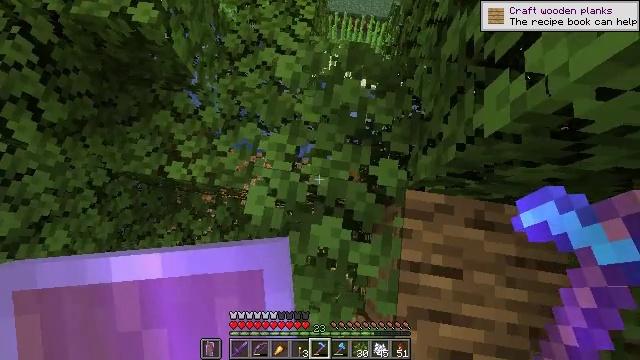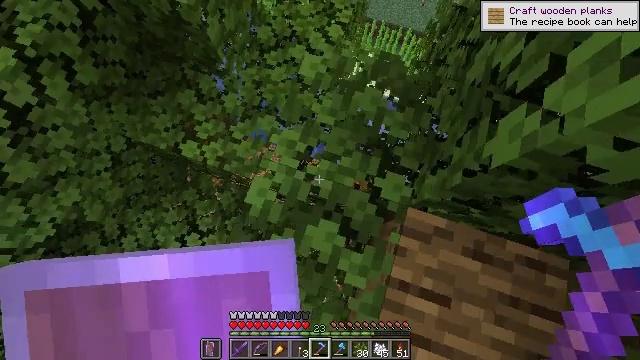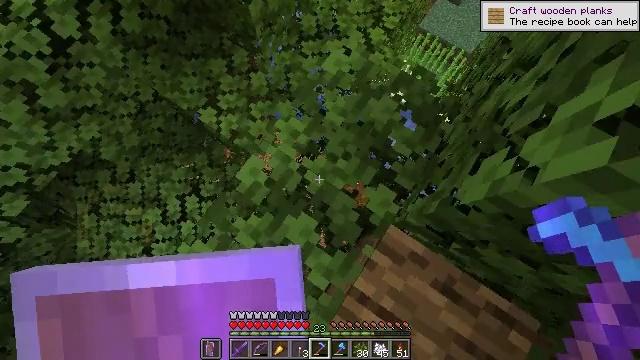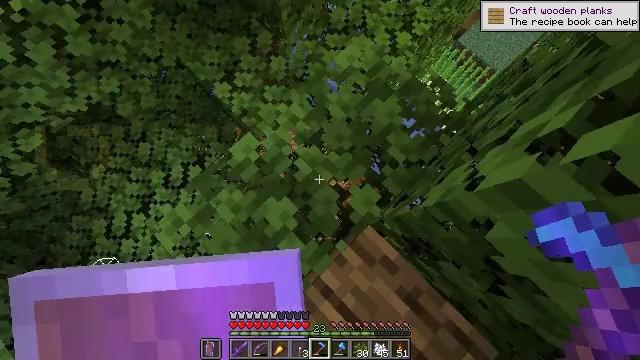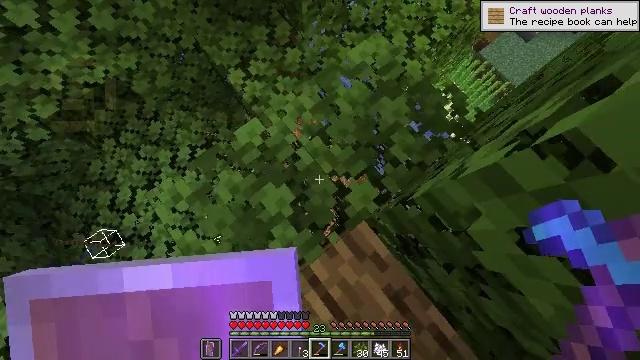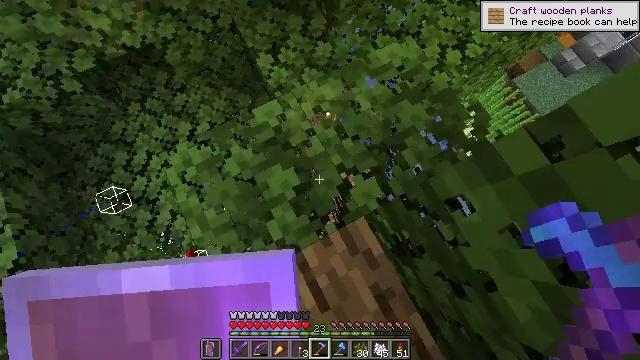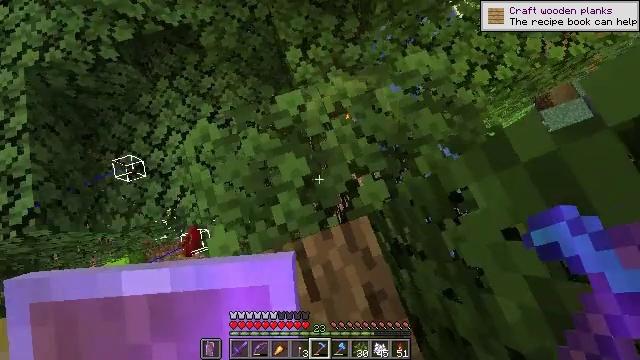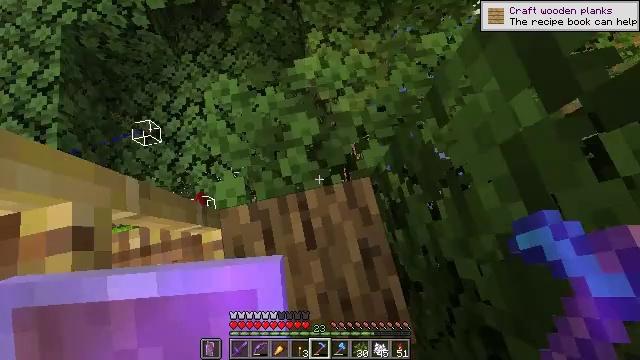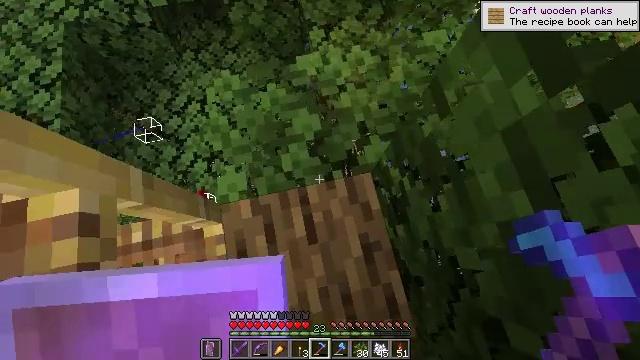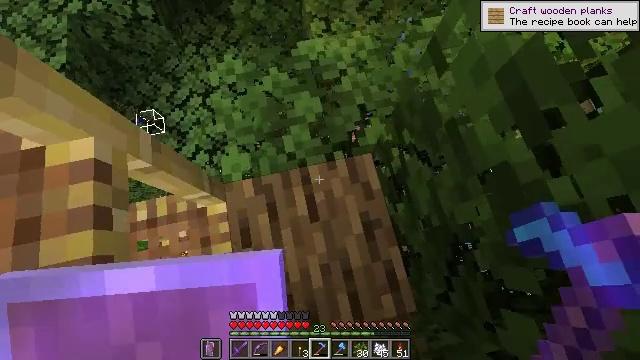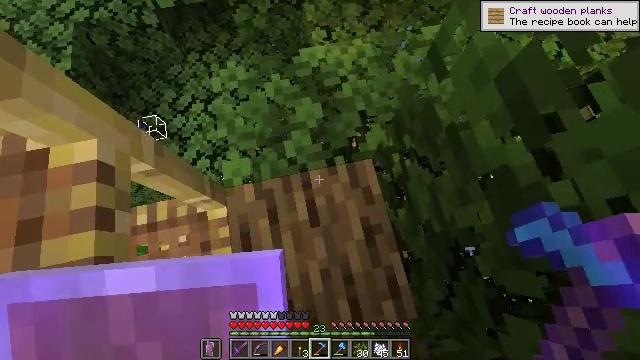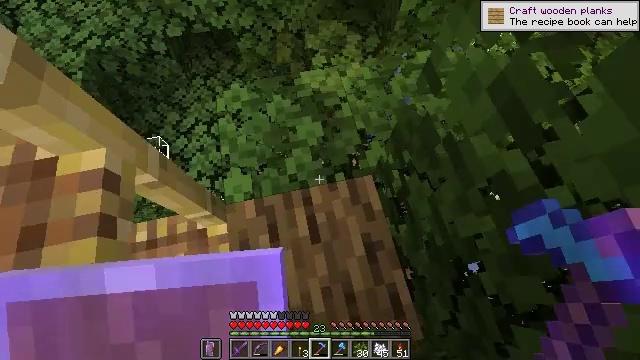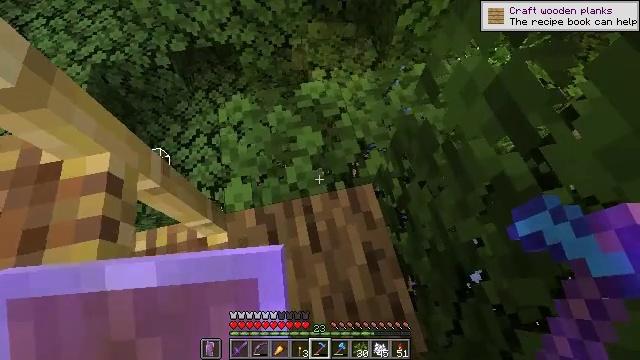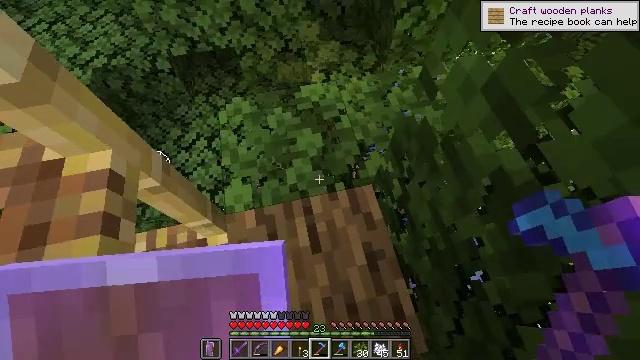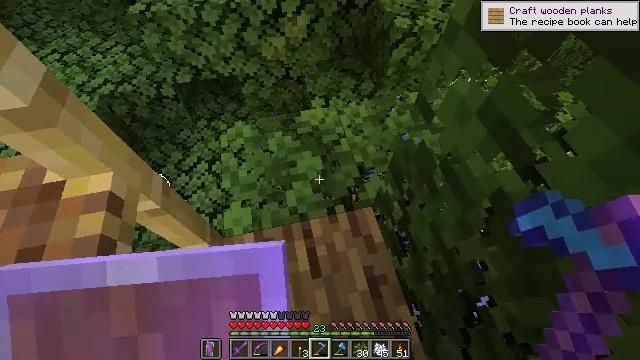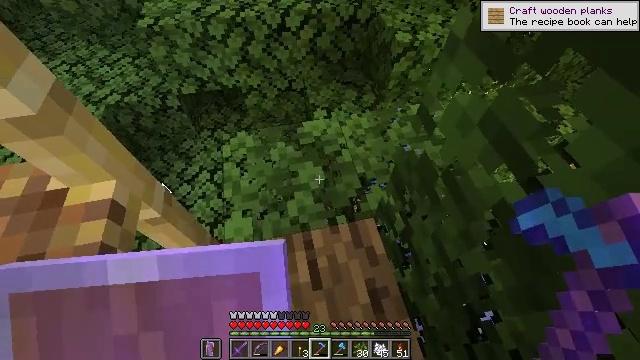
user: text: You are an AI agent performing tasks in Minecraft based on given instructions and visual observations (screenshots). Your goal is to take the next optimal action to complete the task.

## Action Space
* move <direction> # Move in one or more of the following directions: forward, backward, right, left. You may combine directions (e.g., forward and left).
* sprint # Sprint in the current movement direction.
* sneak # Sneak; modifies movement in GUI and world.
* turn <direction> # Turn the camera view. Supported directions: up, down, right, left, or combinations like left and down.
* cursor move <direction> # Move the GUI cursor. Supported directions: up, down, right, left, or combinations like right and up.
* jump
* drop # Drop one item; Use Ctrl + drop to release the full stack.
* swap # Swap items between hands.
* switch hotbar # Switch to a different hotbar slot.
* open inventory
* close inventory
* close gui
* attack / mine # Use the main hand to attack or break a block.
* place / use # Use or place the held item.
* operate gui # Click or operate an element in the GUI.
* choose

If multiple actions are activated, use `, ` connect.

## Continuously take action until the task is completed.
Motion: motion action
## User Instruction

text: Remove oak leaves from branches.
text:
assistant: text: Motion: move right, turn left
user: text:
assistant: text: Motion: move right, turn left
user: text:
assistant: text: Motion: turn left
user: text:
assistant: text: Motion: turn left
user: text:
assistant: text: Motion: move back, turn left
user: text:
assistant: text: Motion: move back, turn left
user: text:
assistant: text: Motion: move back, turn left
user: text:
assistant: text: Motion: no_op
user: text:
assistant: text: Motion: no_op
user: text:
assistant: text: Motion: turn up
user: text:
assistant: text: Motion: turn up
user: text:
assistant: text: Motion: turn up
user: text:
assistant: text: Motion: no_op
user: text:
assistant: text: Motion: turn up
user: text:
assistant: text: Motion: turn up
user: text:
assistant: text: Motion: no_op
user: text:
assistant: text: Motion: attack / mine
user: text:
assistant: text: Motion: attack / mine
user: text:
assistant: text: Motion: attack / mine
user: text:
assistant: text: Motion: attack / mine
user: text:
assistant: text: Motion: turn right and up, attack / mine
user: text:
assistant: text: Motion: attack / mine